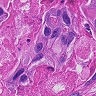
Metastatic tissue present: yes